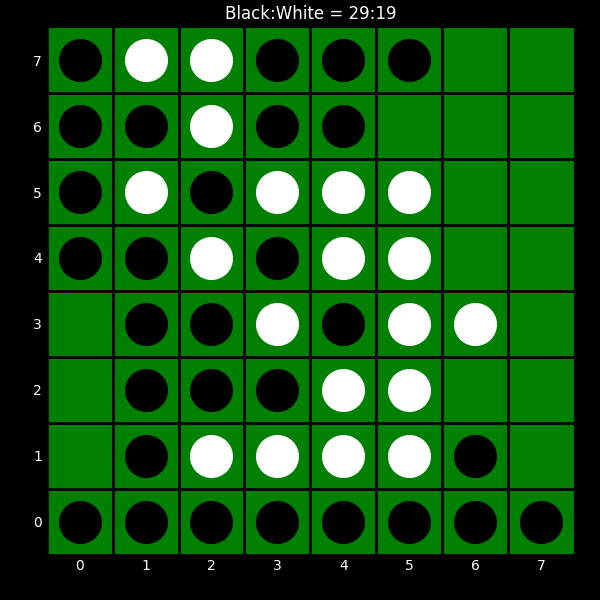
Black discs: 29
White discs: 19